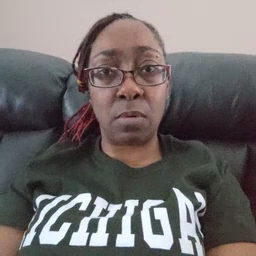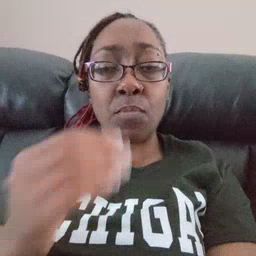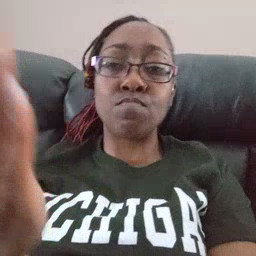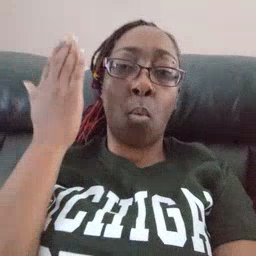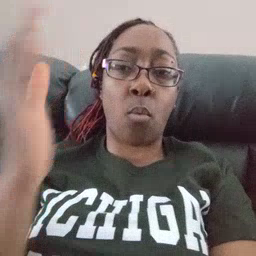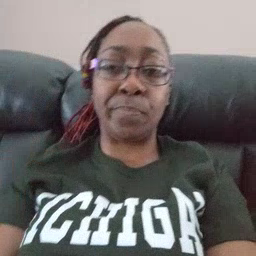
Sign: morning